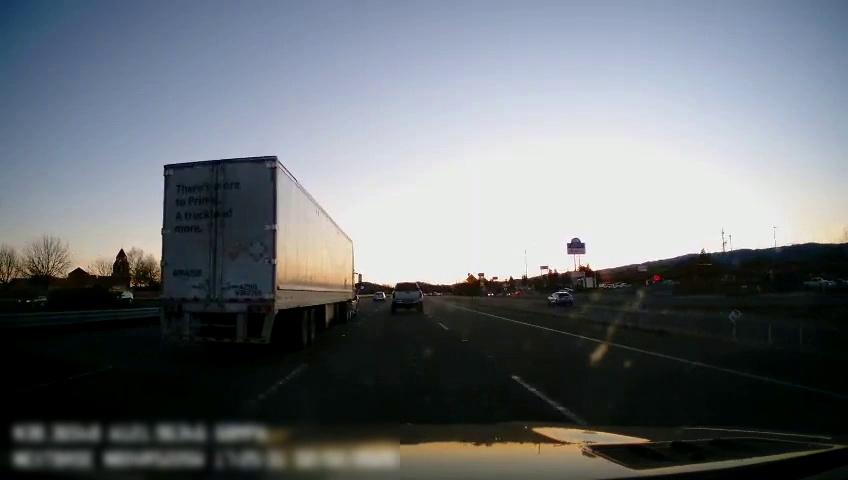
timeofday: Dusk/Dawn/Twilight
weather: Cloudy
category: Drivable Space
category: Vehicles | SUV
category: Vehicles | SUV
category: Vehicles | Car
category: Vehicles | Truck
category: Vehicles | SUV
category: Vehicles | Truck
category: Lanes | Current Lane
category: Lanes | Current Lane
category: Lanes | Alternate Lane
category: Lanes | Alternate Lane
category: Traffic | Signs